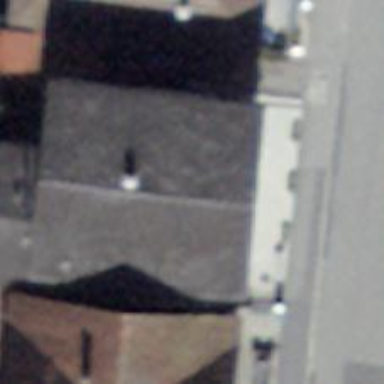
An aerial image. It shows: Clothing store.